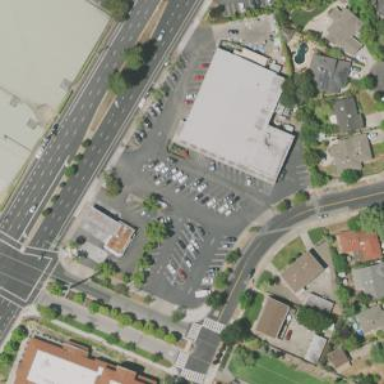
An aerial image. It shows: Asphalt parking space.